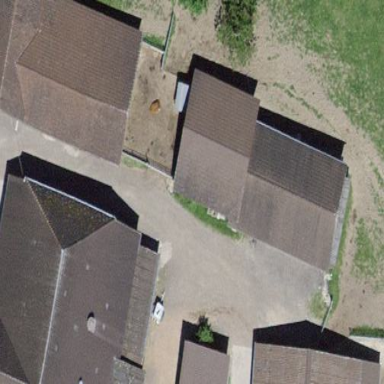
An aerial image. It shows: Shed building.